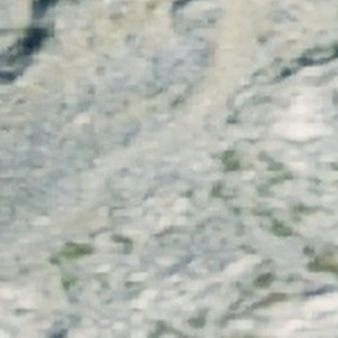
Label: other